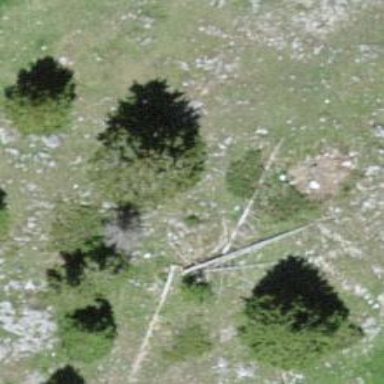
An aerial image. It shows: Needle-leaved tree in natural setting.